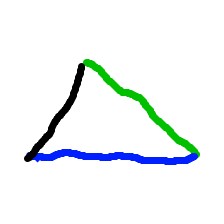
Shape: triangle